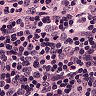
Metastatic tissue present: no